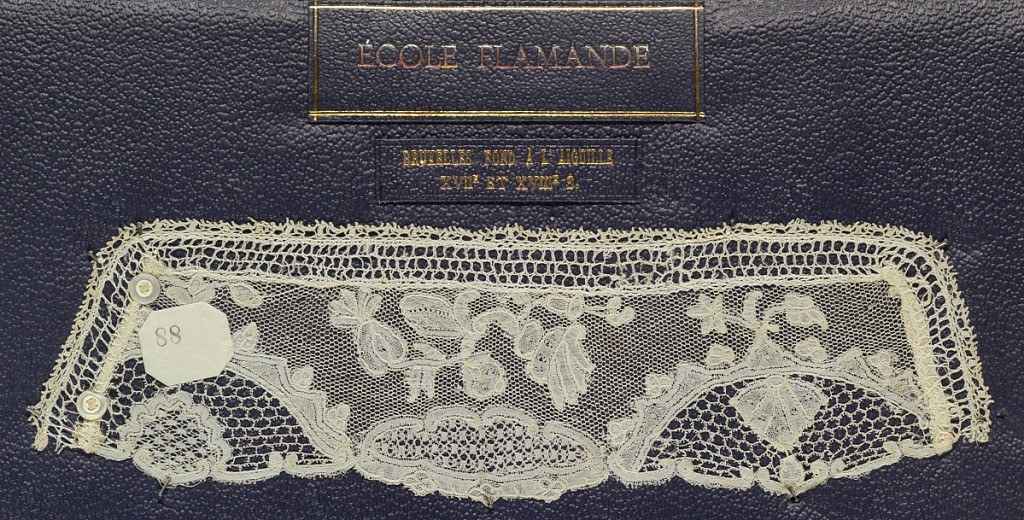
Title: Sample
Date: mid-18th century
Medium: Technique: bobbin lace
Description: Bobbin lace sample pillow, floral forms; mid-18th century Flemish (looks like a cuff)